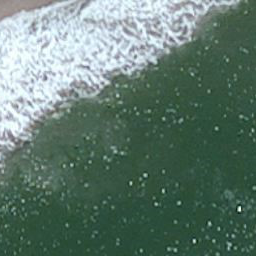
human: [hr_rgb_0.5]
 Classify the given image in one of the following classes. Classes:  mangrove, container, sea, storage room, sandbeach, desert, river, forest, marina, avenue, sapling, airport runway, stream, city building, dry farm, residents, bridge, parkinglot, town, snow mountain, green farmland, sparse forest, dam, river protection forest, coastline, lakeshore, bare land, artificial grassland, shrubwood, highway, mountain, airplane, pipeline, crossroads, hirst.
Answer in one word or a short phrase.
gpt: coastline